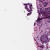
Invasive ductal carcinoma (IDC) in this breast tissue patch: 1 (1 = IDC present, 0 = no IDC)